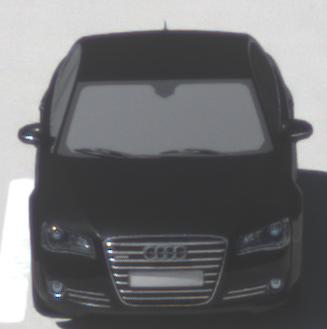
Make: Audi
Model: A8 D4
Model produced from: 2009
Model produced until: 2017
Doors: 4
Color: black
Road condition: dry road
Daytime: midday
Contrast: high contrast